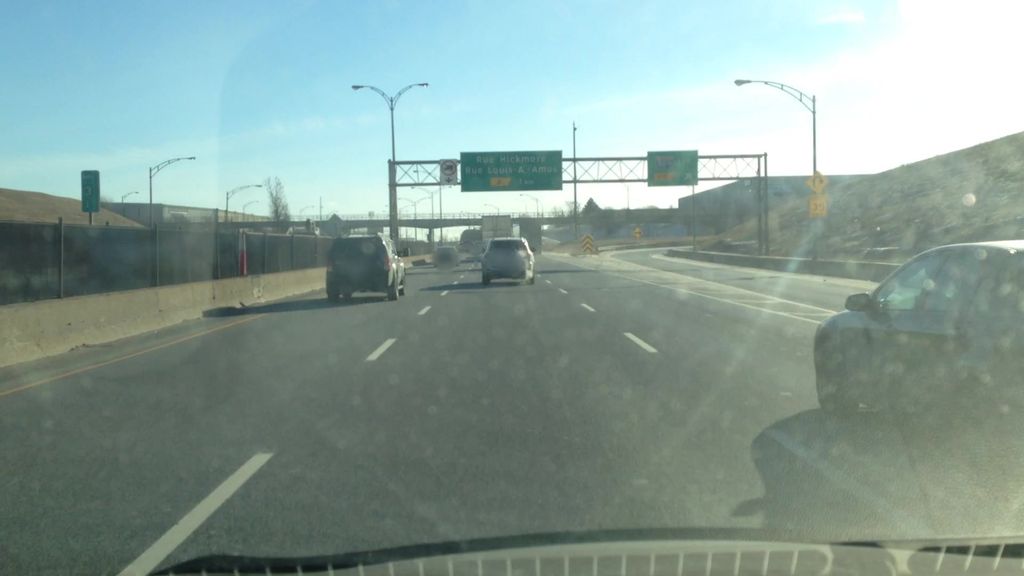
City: montreal